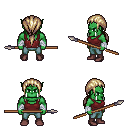
a pixel art fantasy rpg character, male body template, orc, green skin, maroon pirate shirt, teal pants, white blonde ponytail hairstyle, white cloth bandages, maroon shoes, spear, four views (front, back, left, right), 2x2 character sprite sheet, small pixel art, hard edges, no anti-aliasing